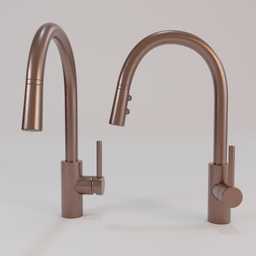
Label: appliances